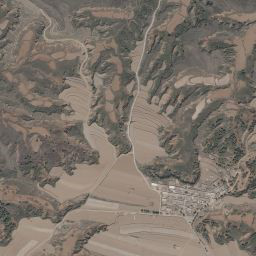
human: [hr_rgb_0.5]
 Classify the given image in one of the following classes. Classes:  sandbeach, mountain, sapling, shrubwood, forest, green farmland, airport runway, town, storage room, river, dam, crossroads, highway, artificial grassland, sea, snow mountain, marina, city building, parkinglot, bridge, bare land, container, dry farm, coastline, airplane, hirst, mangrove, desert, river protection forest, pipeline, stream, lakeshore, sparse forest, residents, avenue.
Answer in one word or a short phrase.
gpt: mountain